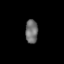
Tissue: lung
Cell type: Epithelial cells
Senescence score: 0.2294
Nuclear area (px): 292
Mean DAPI intensity: 110.664